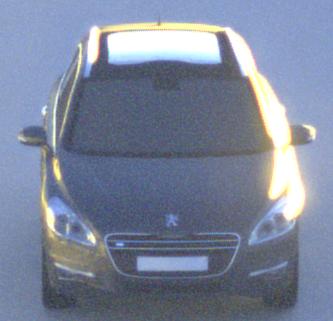
Make: Peugeot
Model: 508 SW 120 VTi
Detailed model: 508 (I) SW
Model produced from: 2011/03
Model produced until: 2014/05
Doors: 5
Color: gray
Road condition: dry road
Daytime: sunrise or sunset
Contrast: high contrast